Chest X-ray. View position: PA
Patient age: 16
Patient sex: M
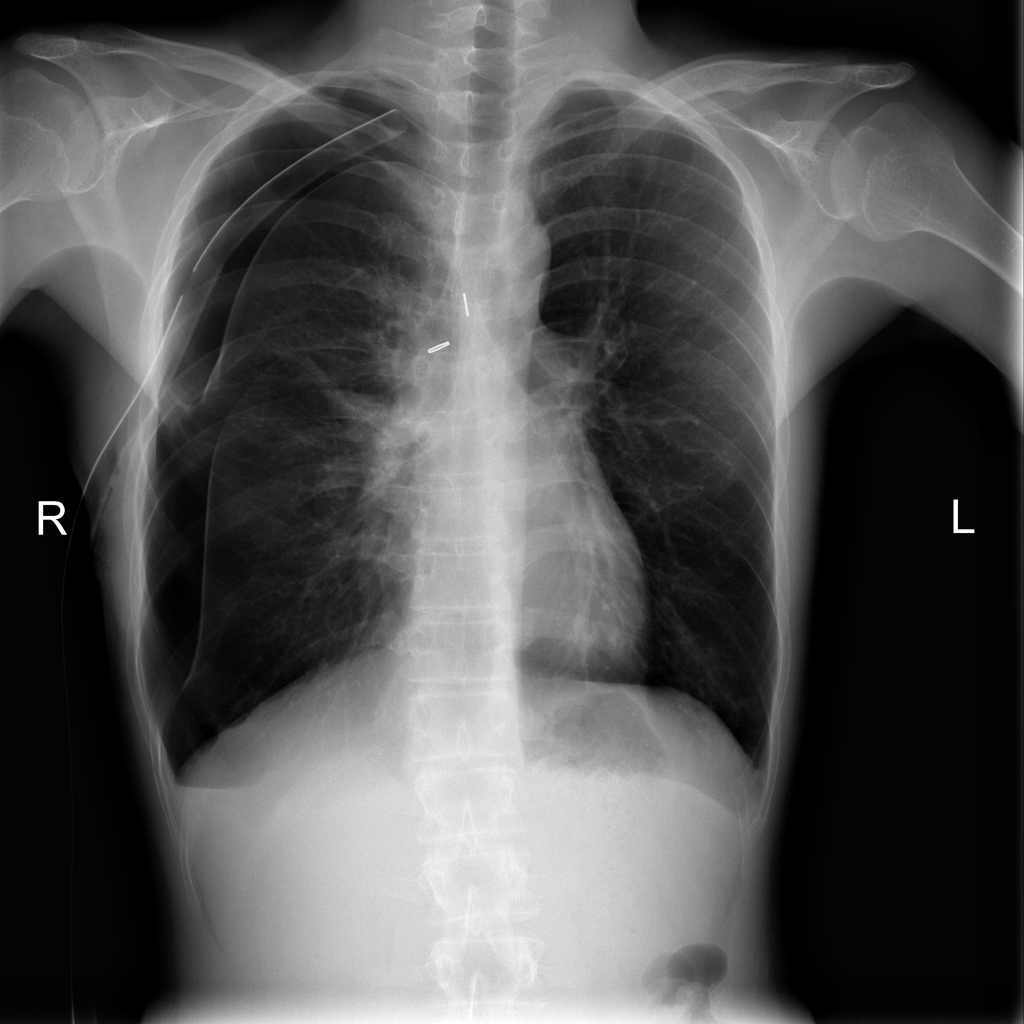
Finding: Pneumothorax